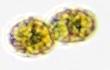
Label: Margalefidinium